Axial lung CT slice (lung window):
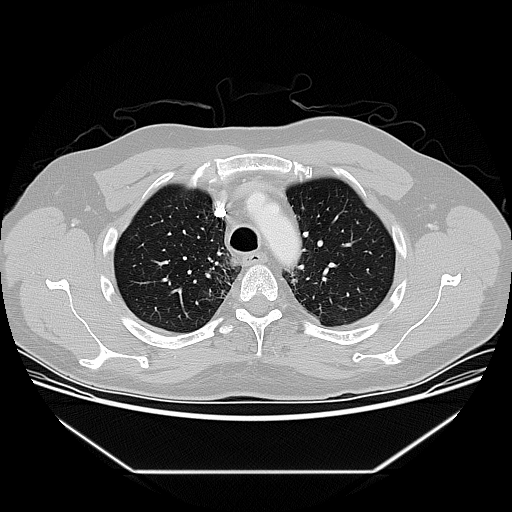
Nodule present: no